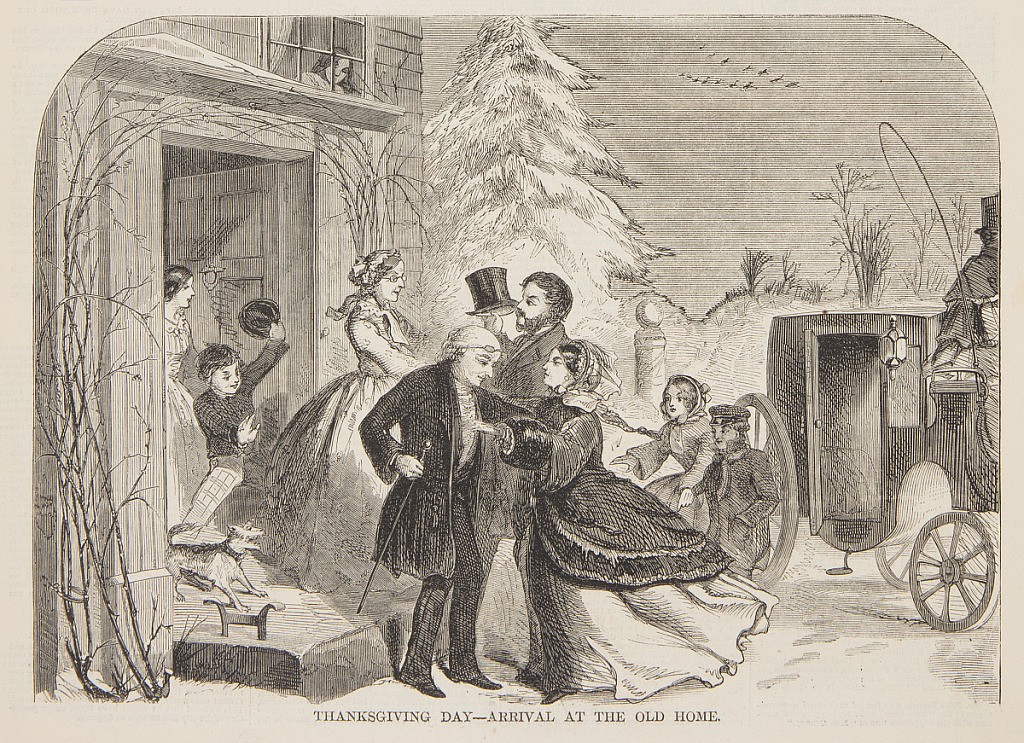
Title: Thanksgiving Day – Arrival at the Old Home
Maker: Winslow Homer, American, 1836–1910
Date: November 27, 1858
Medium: Wood engraving in black ink on paper
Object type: Print
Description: The grandfather and grandmother greeting the daughter and grandchildren at the door. Carriage at right, with snowy landscape in background. Lower half of the page.